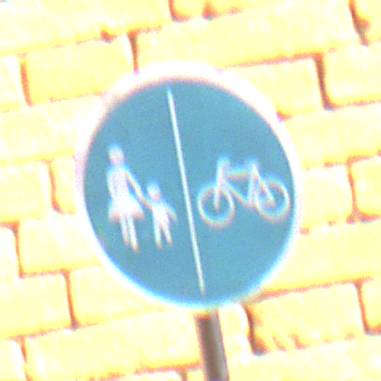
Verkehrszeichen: GetrennterRadUndGehwegRadwegRechts
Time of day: MorningAfternoon
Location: Outdoor (Urban)
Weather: Clear
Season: NotSpecified
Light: Natural